Question:
I have this type of file with data where each line is a JSON object except first few words(see attached image). I want to parse this type of file using Spark and Scala. I have tried it using sqlContext.read.json("path to json file") but it gives me error(corrupt data) because whole data is not a JSON object. How do I parse this JSON file to SQL dataframe?
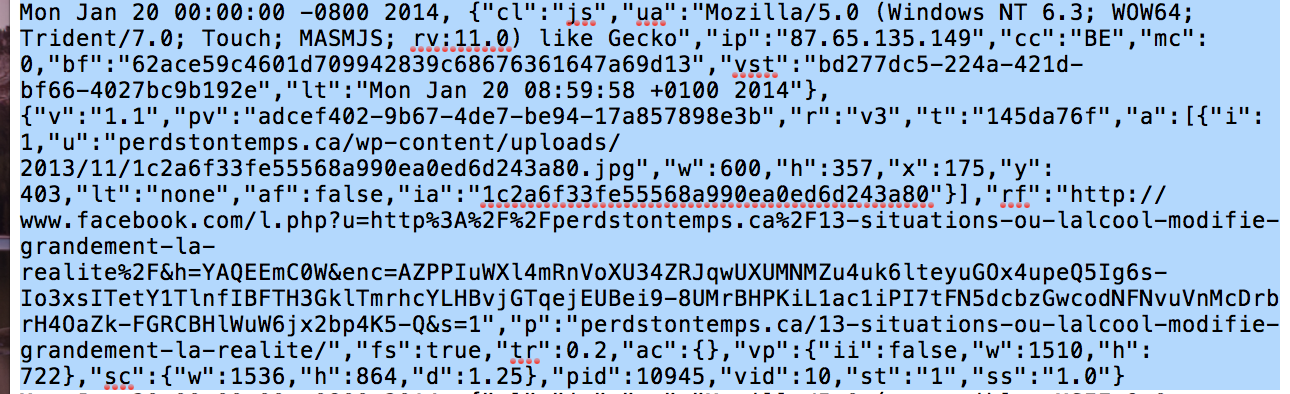
Answer: Try this:
'''
val rawRdd = sc.textFile("path-to-the-file")
val jsonRdd = rawRdd.map(_.substring(32)) //32 - number of first characters to ignore
val df = spark.read.json(jsonRdd)
'''